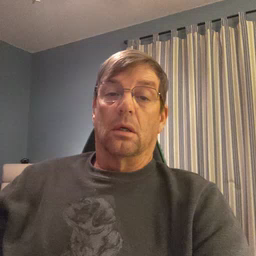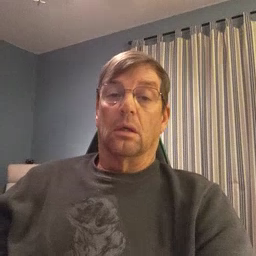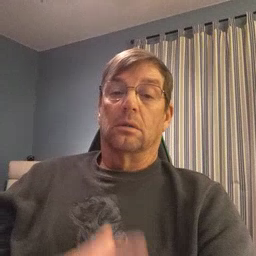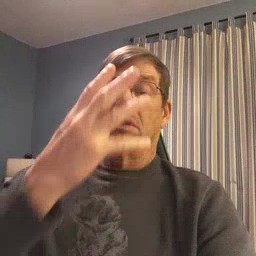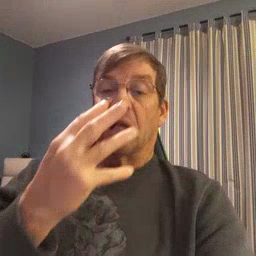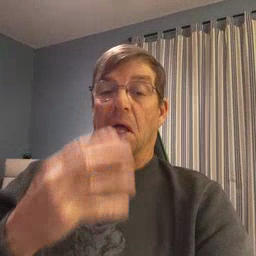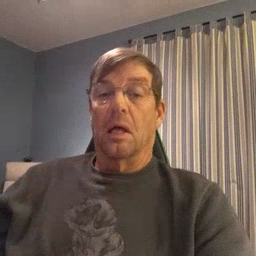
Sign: sad